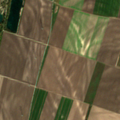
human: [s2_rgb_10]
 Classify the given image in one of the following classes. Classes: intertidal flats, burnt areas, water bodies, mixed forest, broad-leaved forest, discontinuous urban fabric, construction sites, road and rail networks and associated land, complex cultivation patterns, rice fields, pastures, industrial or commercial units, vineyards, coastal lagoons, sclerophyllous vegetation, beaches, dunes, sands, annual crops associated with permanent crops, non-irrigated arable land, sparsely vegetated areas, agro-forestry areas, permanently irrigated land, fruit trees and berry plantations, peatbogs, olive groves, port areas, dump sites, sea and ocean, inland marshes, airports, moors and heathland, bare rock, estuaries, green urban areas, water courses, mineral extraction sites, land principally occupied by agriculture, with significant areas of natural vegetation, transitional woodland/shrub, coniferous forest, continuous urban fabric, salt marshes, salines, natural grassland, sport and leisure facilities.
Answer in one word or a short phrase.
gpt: non-irrigated arable land, water bodies